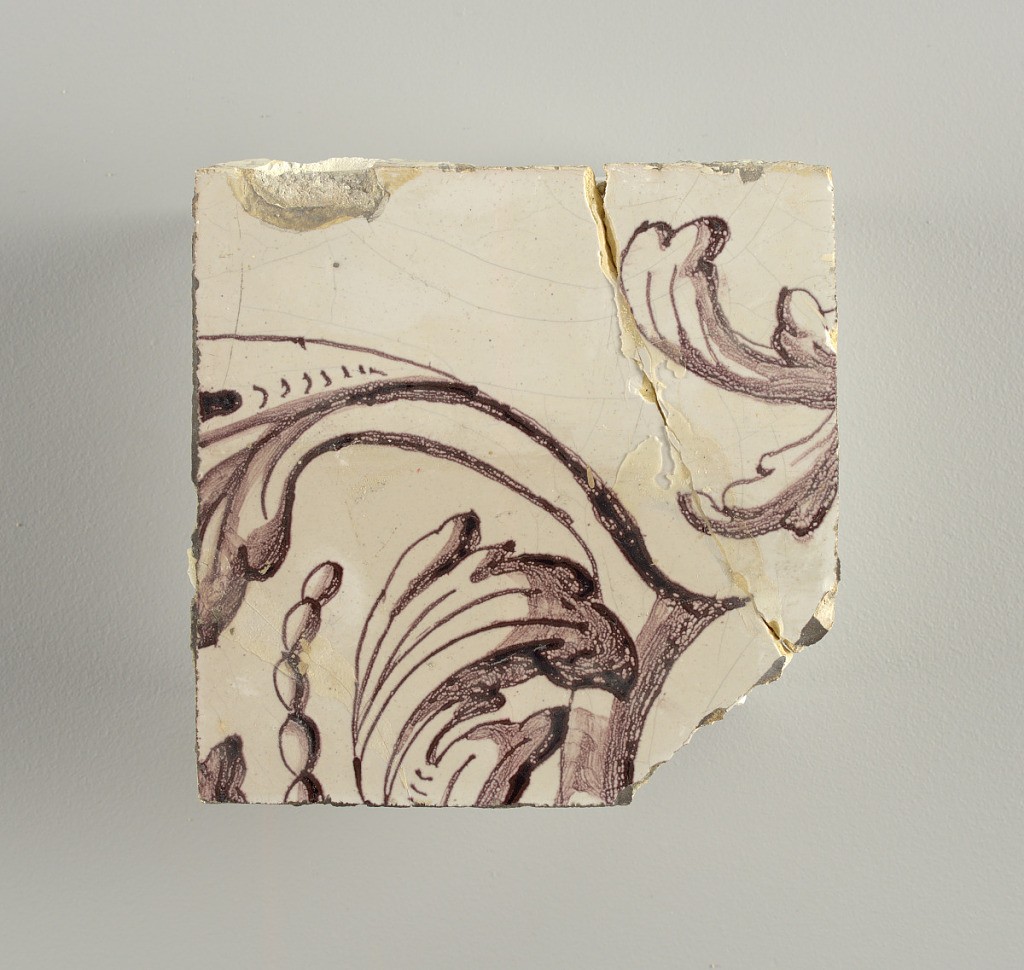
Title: Wall facing
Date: ca. 1725
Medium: Tin-glazed earthenware, underglaze
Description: Horizontal rectangle.  Thirty-seven tiles wide and twenty-one high with opening for door or window nineteen and one-half tiles high and twelve wide.  To left and right of opening, centered canopy above. Left, woman representing Hope, right, a sculputure urn.  Centered above opening, a mascaron.  Arabesque design of foliage.